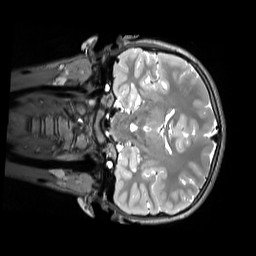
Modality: T2w
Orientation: coronal
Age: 11
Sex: female
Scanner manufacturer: siemens
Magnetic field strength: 3 T
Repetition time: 3.2 s
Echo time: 0.408 s